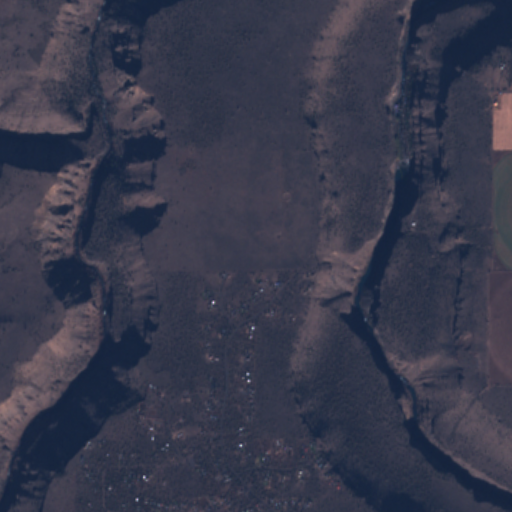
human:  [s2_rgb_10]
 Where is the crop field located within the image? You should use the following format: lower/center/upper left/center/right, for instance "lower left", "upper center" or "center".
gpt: The crop field is located in the right of the image.
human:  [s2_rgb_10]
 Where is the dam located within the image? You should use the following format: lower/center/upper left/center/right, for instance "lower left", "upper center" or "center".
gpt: The dam is located in the upper right of the image.
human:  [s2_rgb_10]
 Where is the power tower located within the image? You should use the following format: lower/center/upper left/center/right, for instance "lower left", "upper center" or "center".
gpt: There is no power tower in the image.